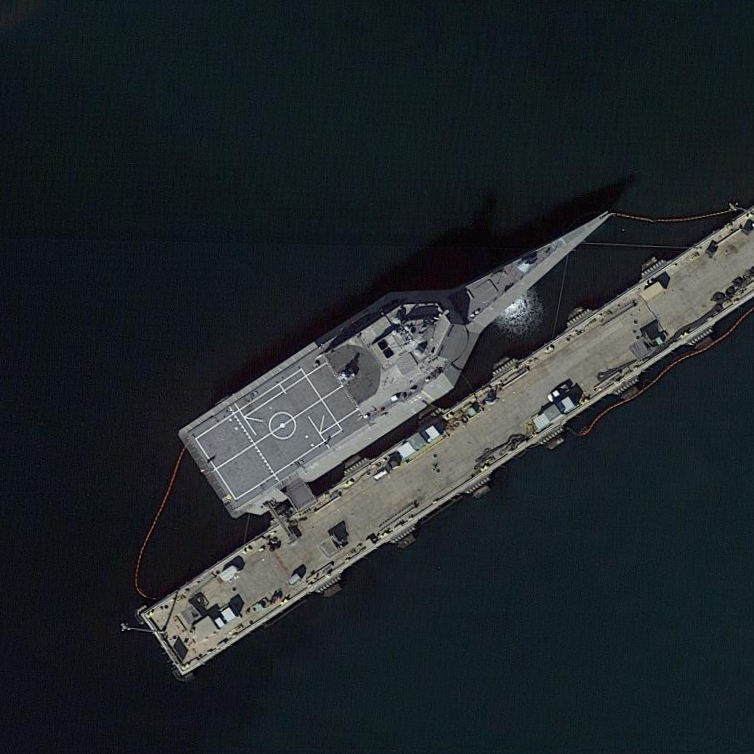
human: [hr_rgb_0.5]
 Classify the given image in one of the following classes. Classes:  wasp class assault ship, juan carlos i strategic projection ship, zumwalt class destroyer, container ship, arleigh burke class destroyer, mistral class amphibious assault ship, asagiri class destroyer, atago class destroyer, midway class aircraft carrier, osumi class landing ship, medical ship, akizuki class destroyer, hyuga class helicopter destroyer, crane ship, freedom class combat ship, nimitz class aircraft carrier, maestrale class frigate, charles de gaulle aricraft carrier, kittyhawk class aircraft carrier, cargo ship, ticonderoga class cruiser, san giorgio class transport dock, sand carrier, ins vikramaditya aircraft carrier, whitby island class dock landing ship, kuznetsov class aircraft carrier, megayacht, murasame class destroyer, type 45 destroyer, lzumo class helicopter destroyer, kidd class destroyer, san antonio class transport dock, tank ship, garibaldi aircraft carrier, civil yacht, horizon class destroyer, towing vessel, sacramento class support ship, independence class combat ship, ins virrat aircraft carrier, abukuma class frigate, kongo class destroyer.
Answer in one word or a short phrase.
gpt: Independence class combat ship